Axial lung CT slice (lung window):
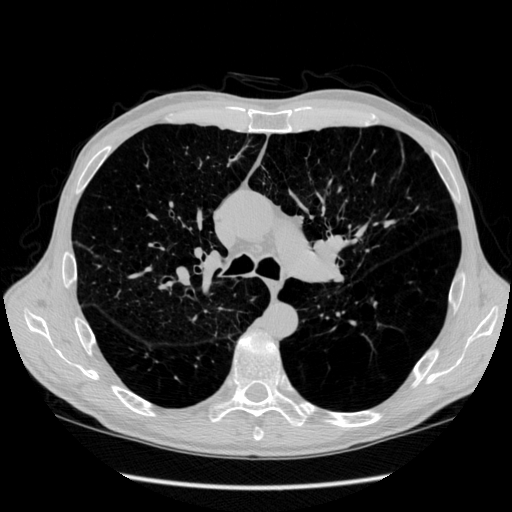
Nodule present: no